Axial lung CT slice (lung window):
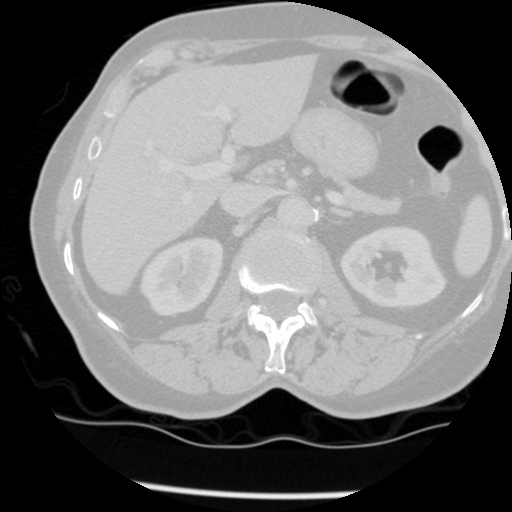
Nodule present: no